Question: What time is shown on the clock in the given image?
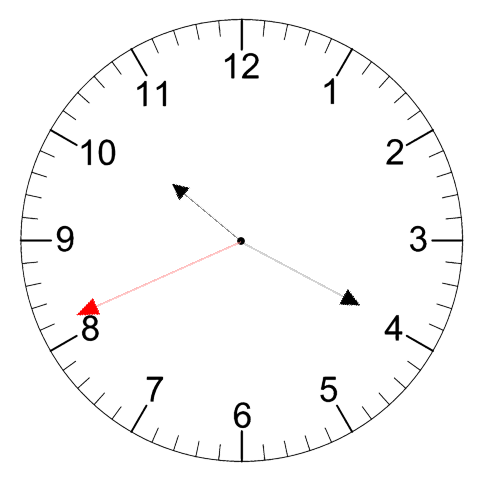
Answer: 10:19:41